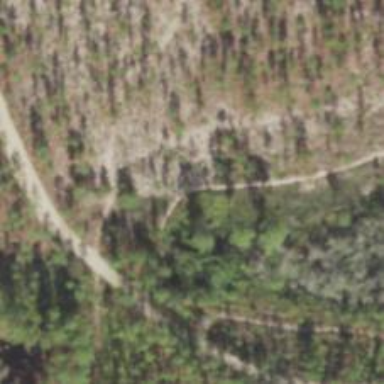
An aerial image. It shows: Red marked trail path.